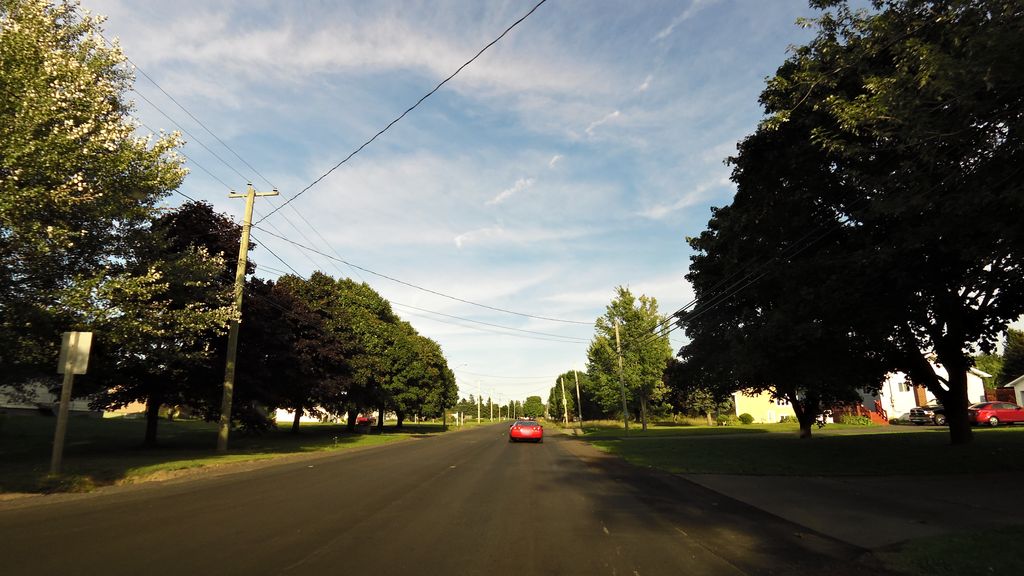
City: charlottetown